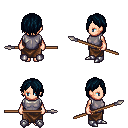
a pixel art fantasy rpg character, female body template, human, light skin, steel chest armor, robe skirt, raven bangs hairstyle, metal boots, spear, four views (front, back, left, right), 2x2 character sprite sheet, small pixel art, hard edges, no anti-aliasing